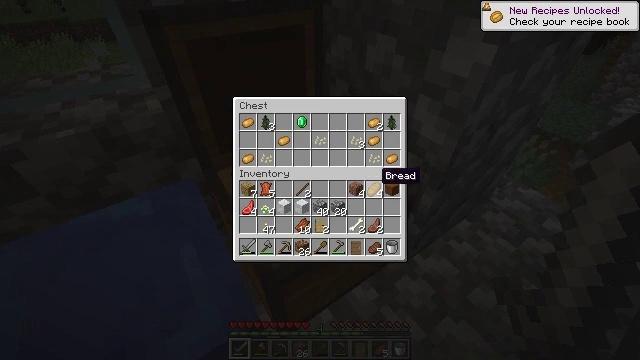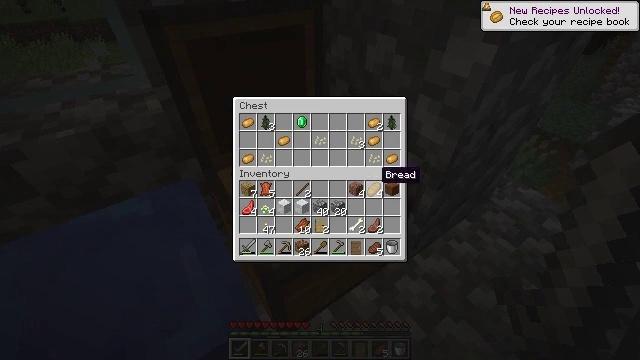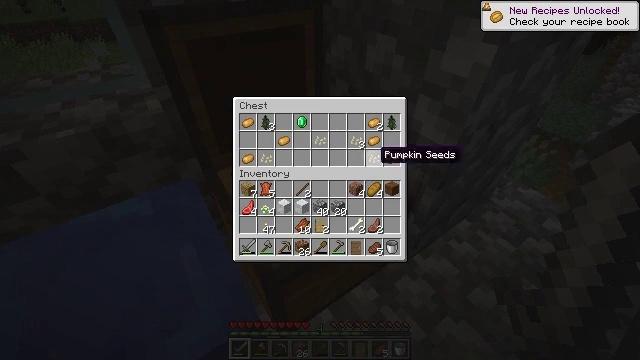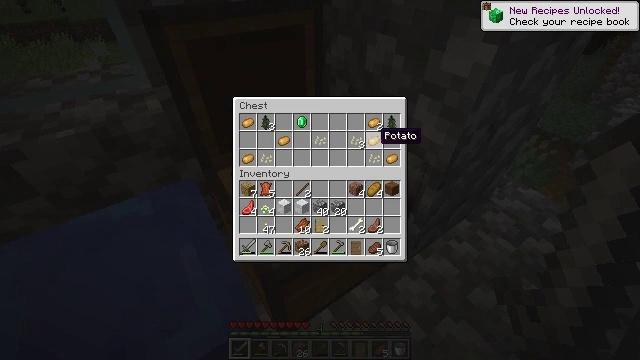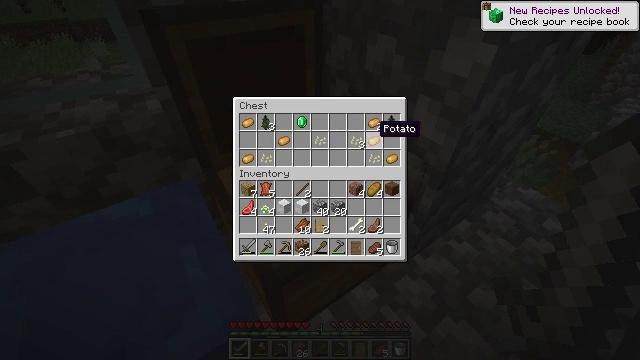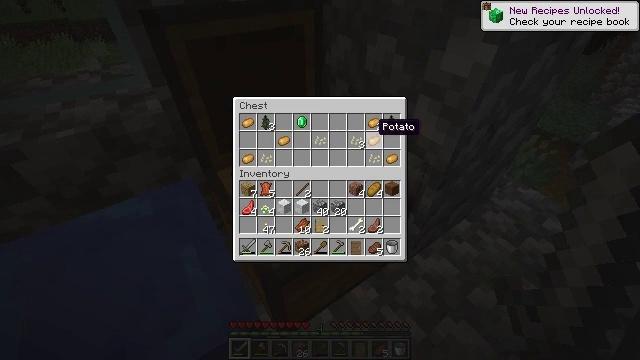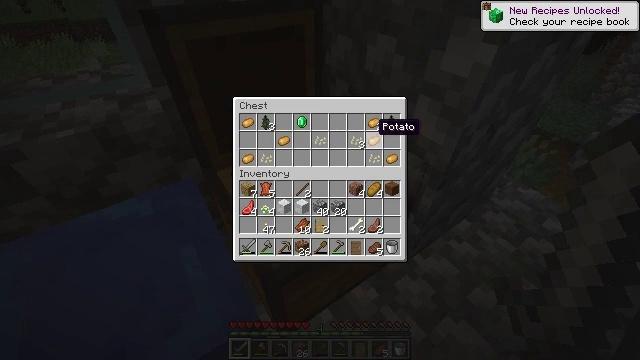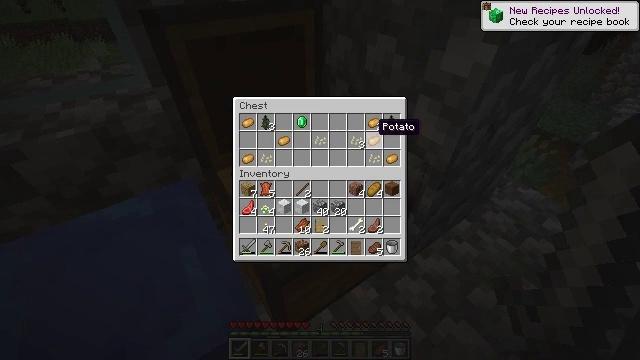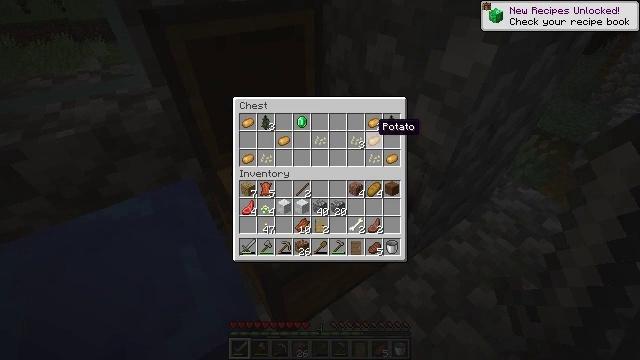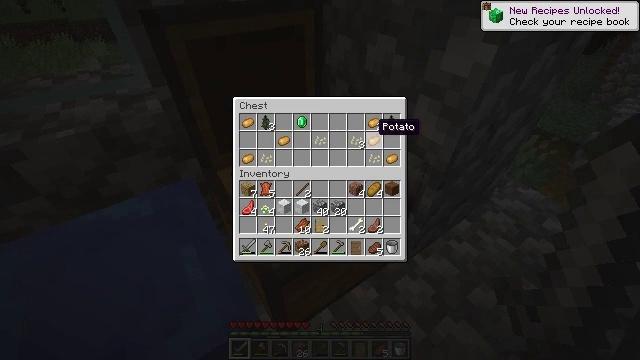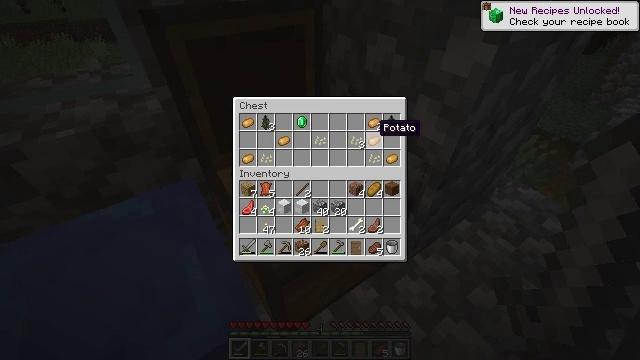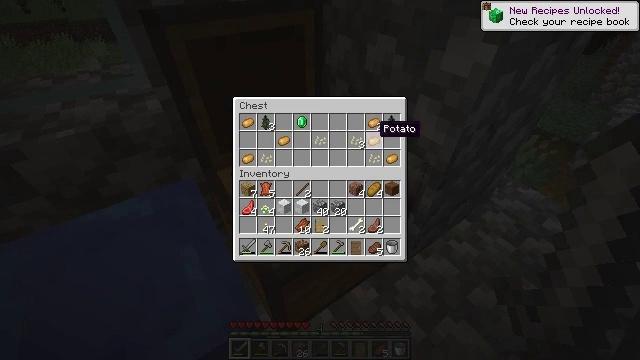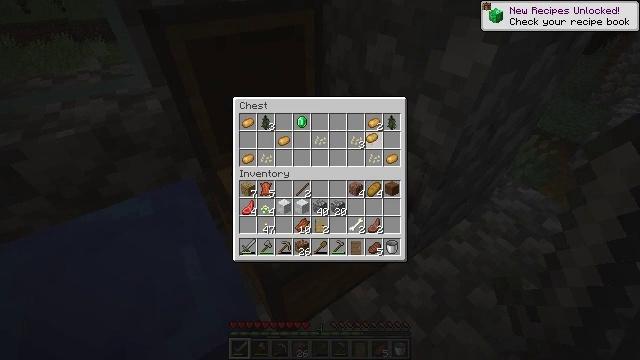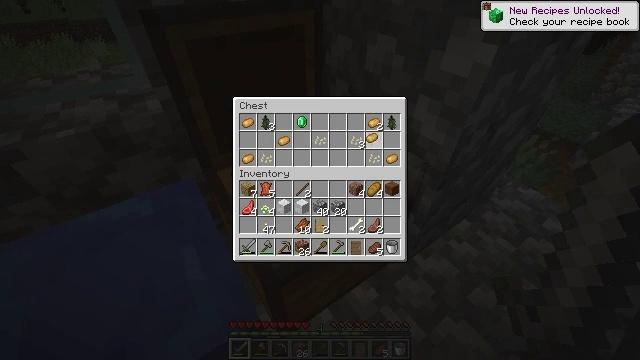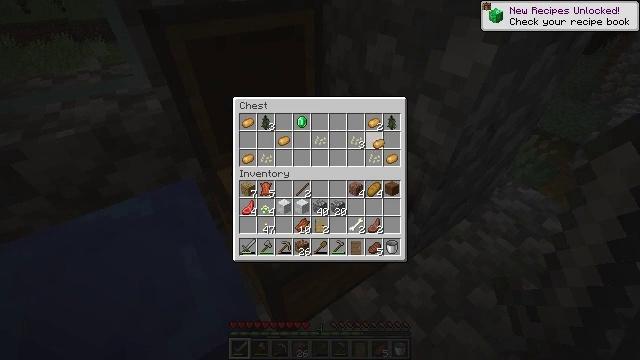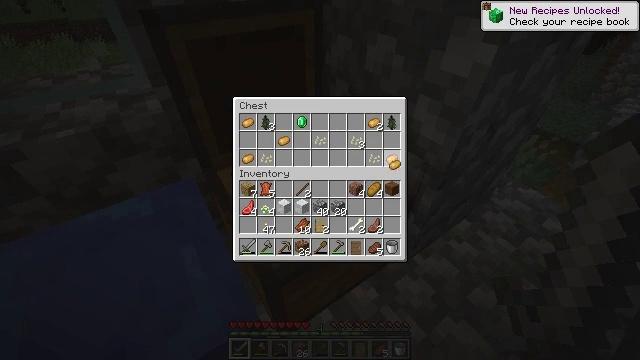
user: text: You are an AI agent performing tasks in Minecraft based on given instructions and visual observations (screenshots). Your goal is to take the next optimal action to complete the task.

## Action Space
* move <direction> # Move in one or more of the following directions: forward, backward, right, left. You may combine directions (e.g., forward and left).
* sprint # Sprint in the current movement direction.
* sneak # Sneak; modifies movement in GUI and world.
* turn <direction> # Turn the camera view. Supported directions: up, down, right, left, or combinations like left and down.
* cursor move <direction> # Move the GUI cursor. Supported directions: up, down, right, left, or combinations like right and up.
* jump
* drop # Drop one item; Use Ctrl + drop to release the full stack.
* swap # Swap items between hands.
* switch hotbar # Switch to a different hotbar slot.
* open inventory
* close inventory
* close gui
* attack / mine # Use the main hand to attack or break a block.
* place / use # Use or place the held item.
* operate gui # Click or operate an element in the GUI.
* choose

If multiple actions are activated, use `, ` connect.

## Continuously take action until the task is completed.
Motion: motion action
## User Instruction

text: Harvest the spruce door from its frame.
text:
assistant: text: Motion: no_op
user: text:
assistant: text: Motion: cursor move up
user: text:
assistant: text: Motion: cursor move up
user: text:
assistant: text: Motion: cursor move up
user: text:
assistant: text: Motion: no_op
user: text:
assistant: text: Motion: no_op
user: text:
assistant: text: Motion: no_op
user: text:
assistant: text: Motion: no_op
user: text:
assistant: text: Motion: no_op
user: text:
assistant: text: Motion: no_op
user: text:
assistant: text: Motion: no_op
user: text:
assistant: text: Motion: operate gui
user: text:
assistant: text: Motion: operate gui
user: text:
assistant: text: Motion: cursor move right, operate gui
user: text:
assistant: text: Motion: cursor move right and down
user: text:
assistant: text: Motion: cursor move down
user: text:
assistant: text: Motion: cursor move down
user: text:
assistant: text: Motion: no_op
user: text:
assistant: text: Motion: no_op
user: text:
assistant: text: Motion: no_op
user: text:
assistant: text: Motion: no_op
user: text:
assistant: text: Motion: no_op
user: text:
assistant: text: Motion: no_op
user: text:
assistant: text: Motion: no_op
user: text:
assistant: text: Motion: no_op
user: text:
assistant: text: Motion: no_op
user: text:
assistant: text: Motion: operate gui
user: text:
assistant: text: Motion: operate gui
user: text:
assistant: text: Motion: no_op
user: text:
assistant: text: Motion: cursor move up